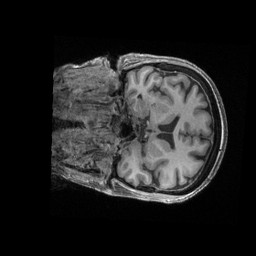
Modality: T1w
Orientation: coronal
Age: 66
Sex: female
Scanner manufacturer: siemens
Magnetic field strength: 3 T
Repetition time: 2.4 s
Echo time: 0.00228 s